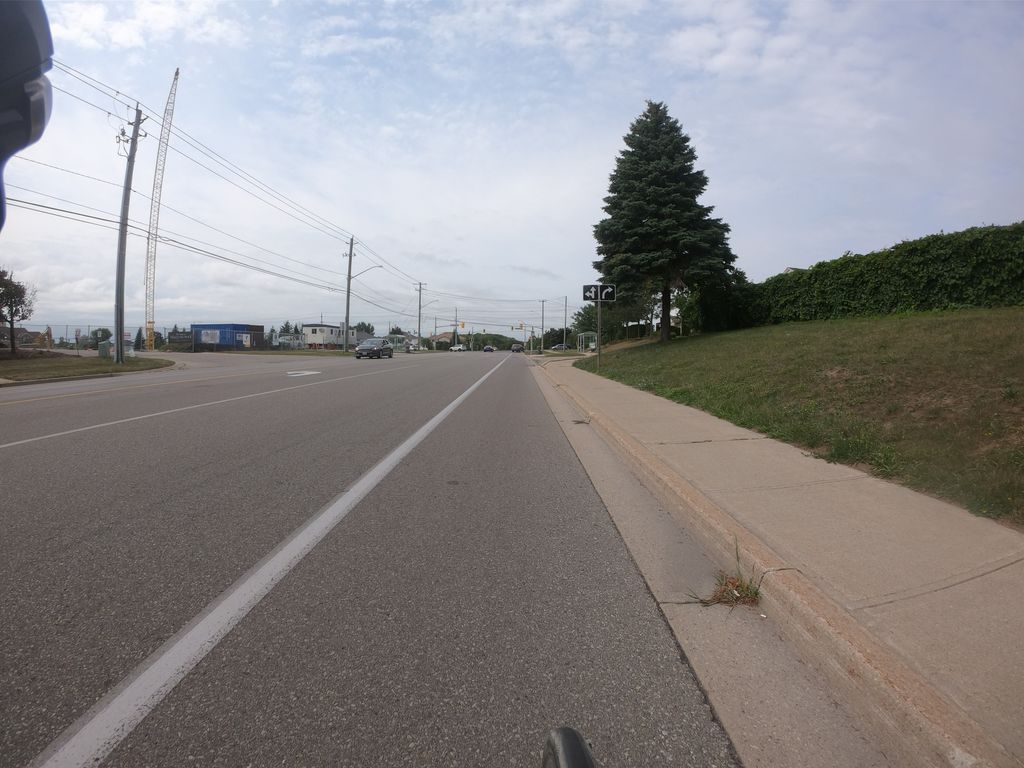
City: kitchener-waterloo